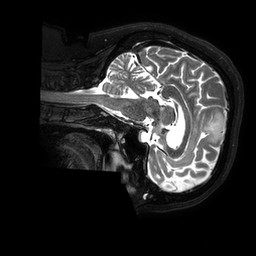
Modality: T2w
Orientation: sagittal
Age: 60
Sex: female
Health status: ill
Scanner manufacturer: philips
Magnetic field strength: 3 T
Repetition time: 3.5 s
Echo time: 0.3 s